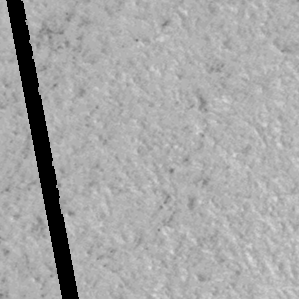
Label: frost